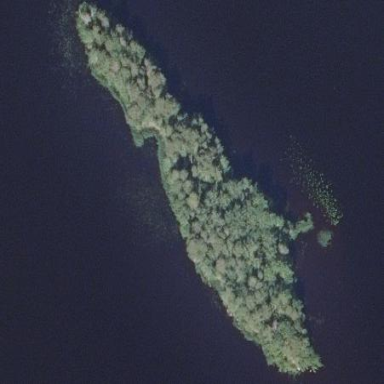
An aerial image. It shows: Island.